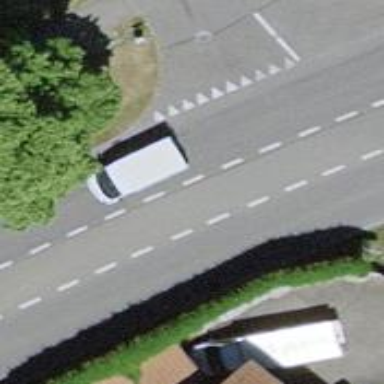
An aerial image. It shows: Primary road with asphalt surface.